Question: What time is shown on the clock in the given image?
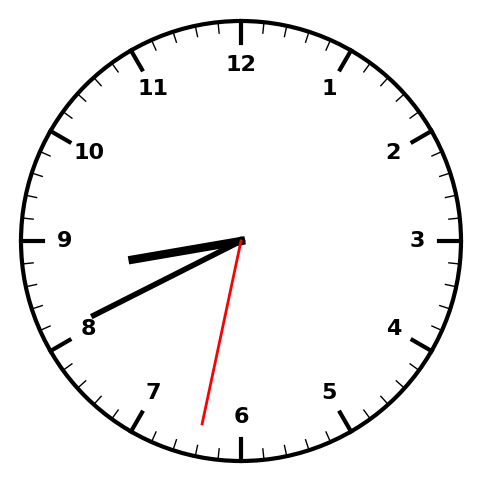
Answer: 08:40:32